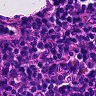
Metastatic tissue present: no